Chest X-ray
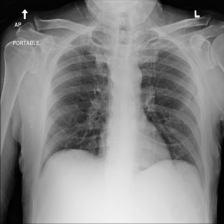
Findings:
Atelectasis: negative
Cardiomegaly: negative
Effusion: negative
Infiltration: negative
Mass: negative
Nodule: negative
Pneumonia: negative
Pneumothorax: negative
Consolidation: negative
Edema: negative
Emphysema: negative
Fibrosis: negative
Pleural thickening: negative
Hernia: negative